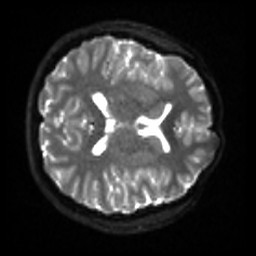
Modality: sbref
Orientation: axial
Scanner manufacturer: siemens
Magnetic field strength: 3 T
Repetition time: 4 s
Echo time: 0.0594 s